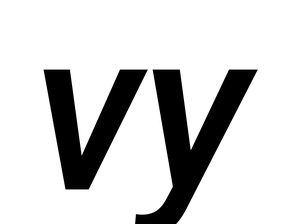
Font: Roboto-Italic_Medium_Italic